Question: I do my coding in dreamweaver CS5 in code view only. I recently just discovered the "dual screen" workspace in which I got rid of all the clutter so that it is just the main workspace and the secondary workspace in the corner.
However, the secondary view only displays the source code. I want to have the source code in the main workspace and then have a different file, such as a CSS or Js file in the secondary. Is there a way to switch between files in dual screen mode or is the source code the default for the second screen and cannot be changed? I've spent 30 min searching for answers and found nothing.
Here is a screenshot:

I want the small screen to have the Js file and then obviously I can choose any file in the main one
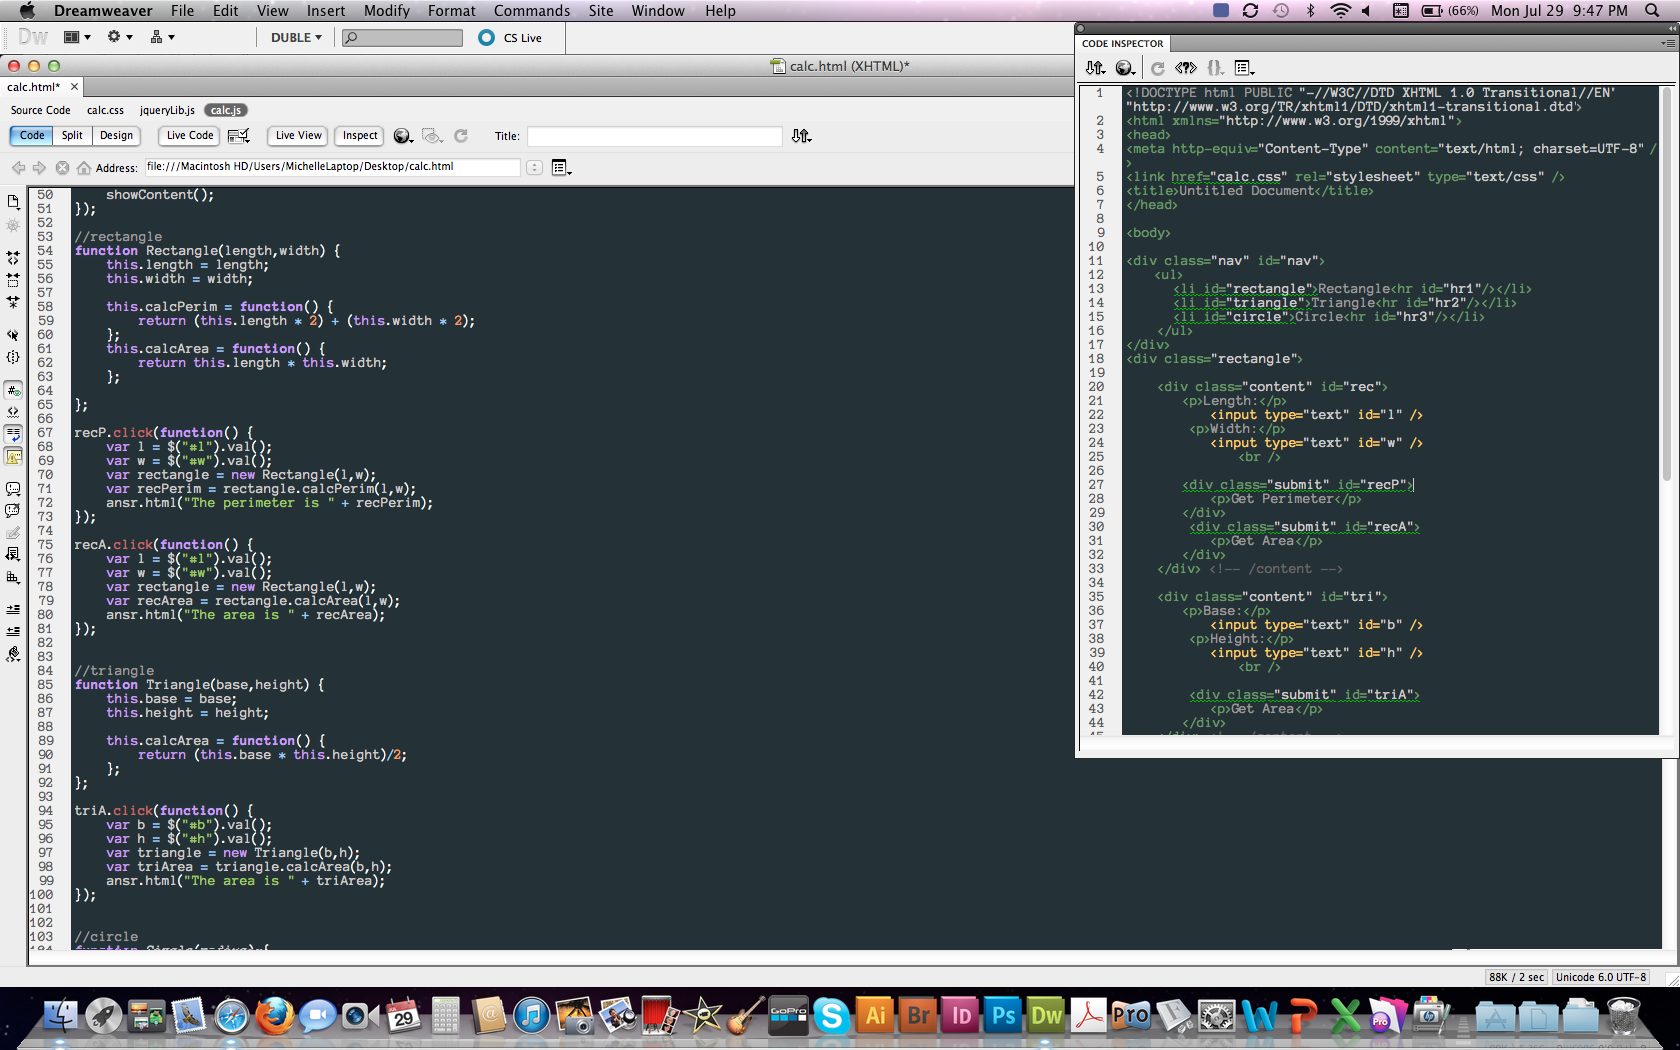
Answer: What I see from you screen grab is you are using Code Inspector - it displays your HTML in a floating window so you see your working pages in their full glory rather than have them cut in half as in Split View.
Have you tried Dreamweaver's Code Split View, please read <URL>